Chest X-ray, AP view. Patient: 58 years old, sex F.
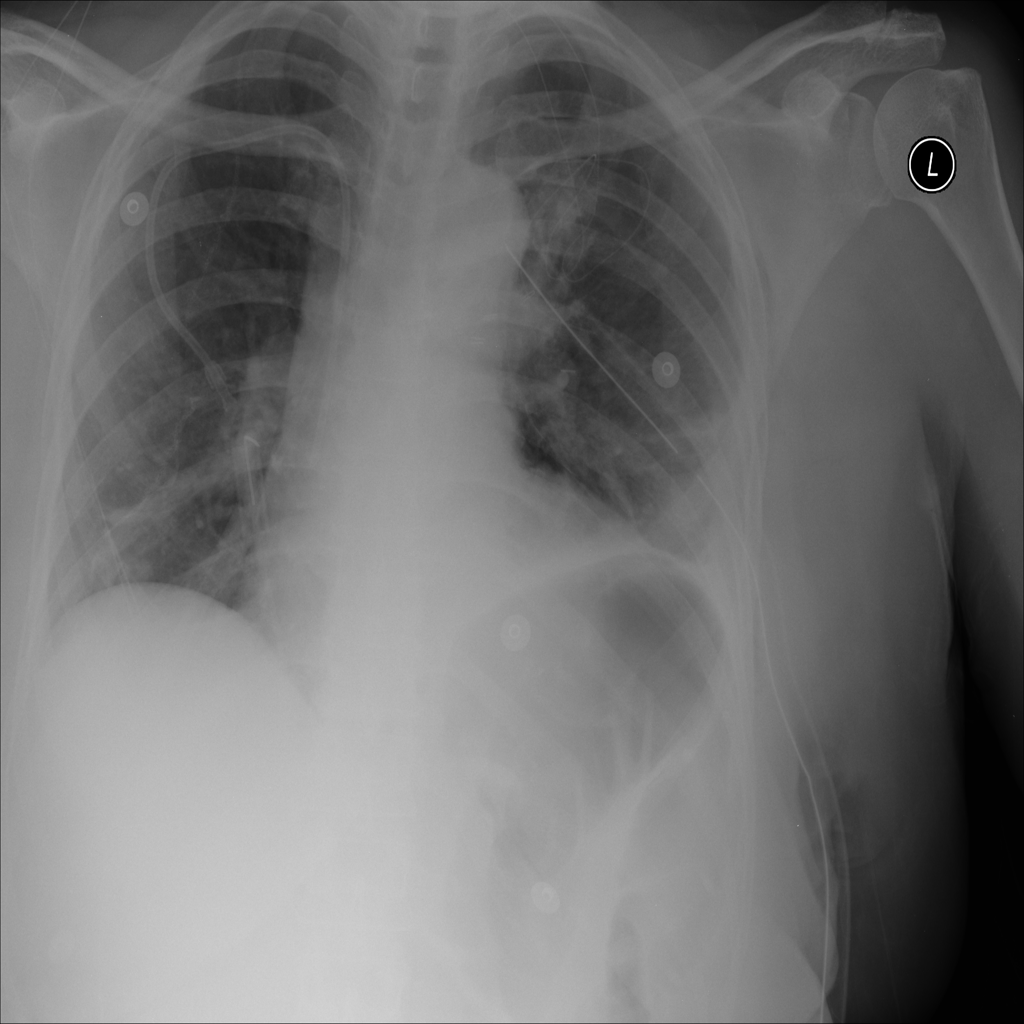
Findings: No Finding